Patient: sex M, age 81
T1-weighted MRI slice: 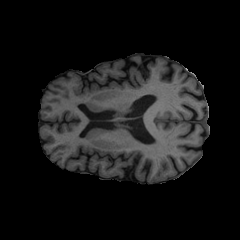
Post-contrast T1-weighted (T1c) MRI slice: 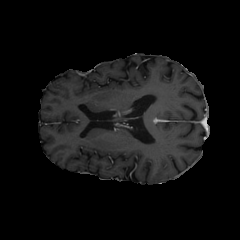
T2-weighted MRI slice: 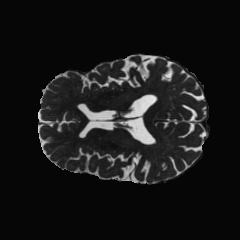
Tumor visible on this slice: no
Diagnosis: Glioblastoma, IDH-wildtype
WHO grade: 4